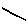
Label: line